Current action and preconditions to check: trajectory_clear

Your task: For each precondition in the list above, predict whether it will hold at this action.

Consider the current scene as observed from the mobile robot's camera, and analyze the predicted future states of all dynamic agents (e.g., people, animals, vehicles, or any moving entities) within the NEXT SECOND.

IMPORTANT: Only answer "very likely" if you are absolutely certain—based on strong, clear evidence—that a dynamic agent will violate the precondition in the predicted future state. Do NOT answer "very likely" for unlikely, ambiguous, or low-probability risks.

Ask yourself for each precondition: Is there a high probability, with clear and convincing evidence, that the predicted future states of any dynamic agent will interfere with the predicted future state of the currently executing action within the NEXT SECOND, causing that precondition to fail?

Assess the risk level based on these predictions. Use "likely" or "very likely" if motions create a clear risk of interference.

Use "neutral" or "improbable" if agents are nearby but their predicted paths are clearly diverging or non-conflicting.

Failure Risk Categories: "very improbable", "improbable", "neutral", "likely", "very likely"

Answer Format: Output ONLY the probability_of_failure value from these categories: "very improbable", "improbable", "neutral", "likely", "very likely"

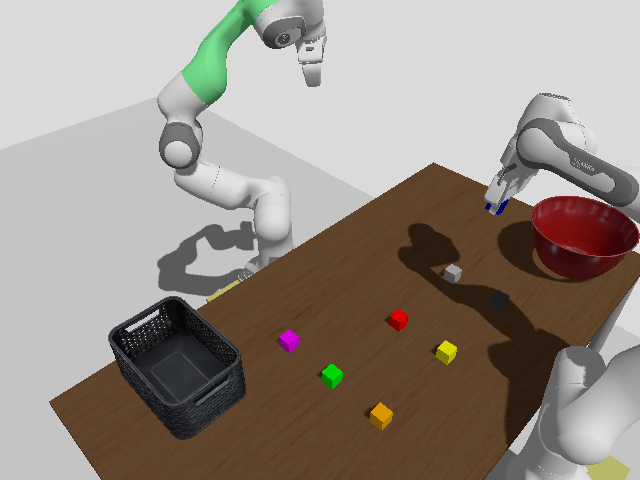

Answer: very improbable